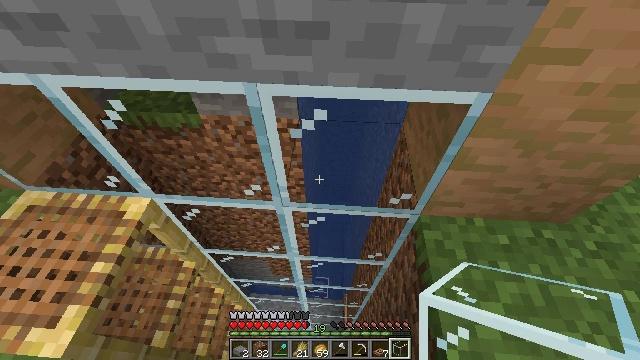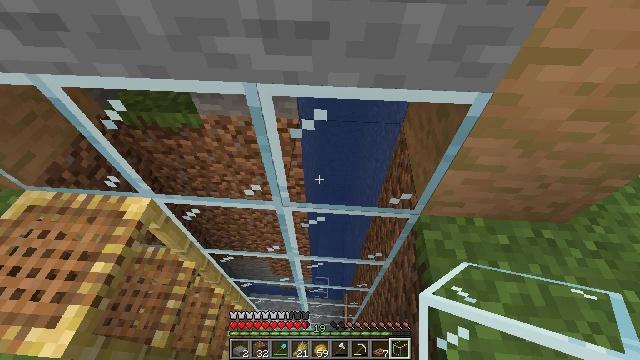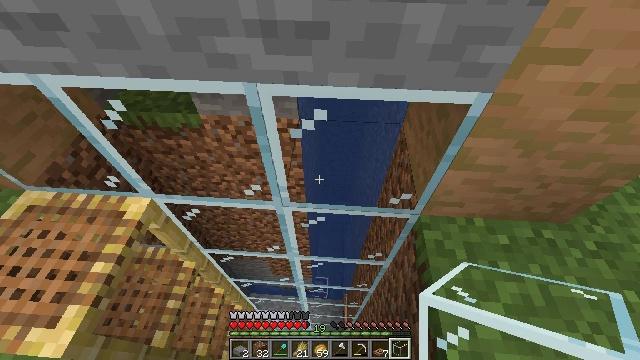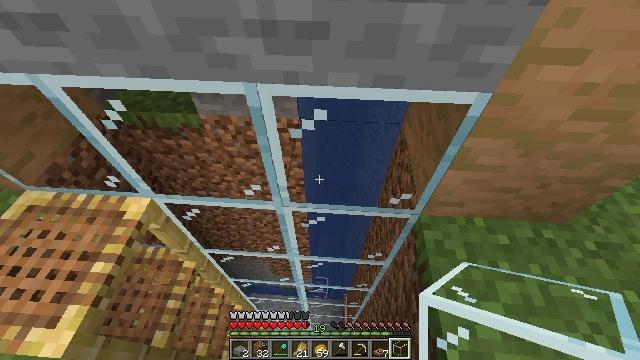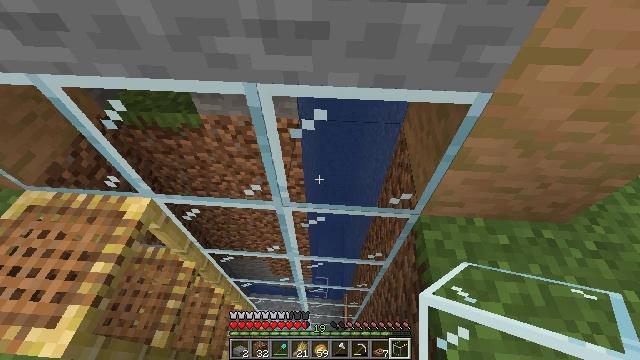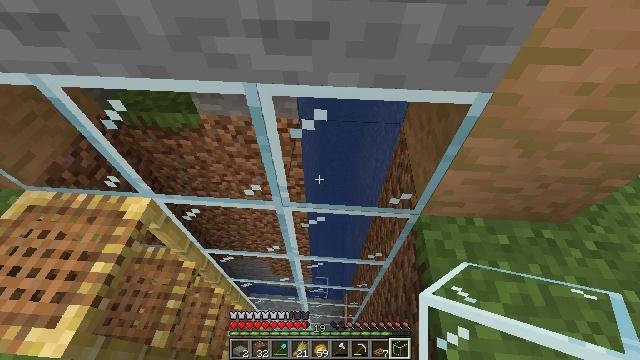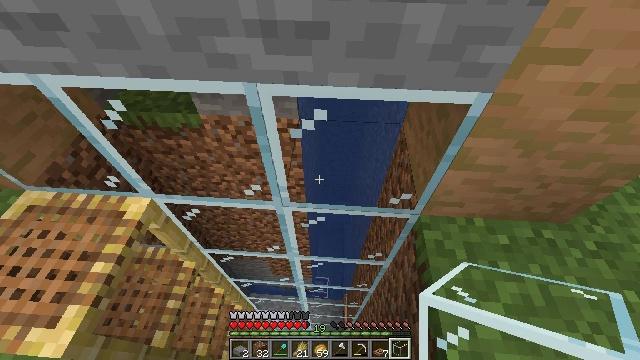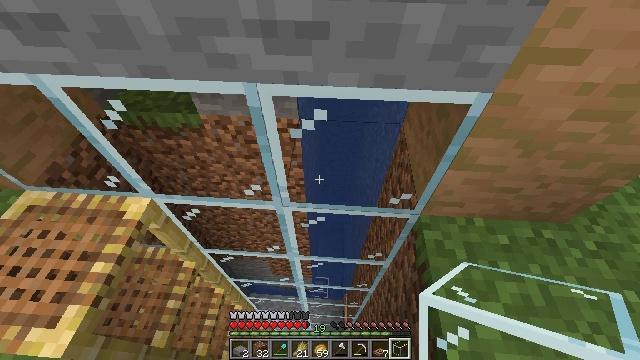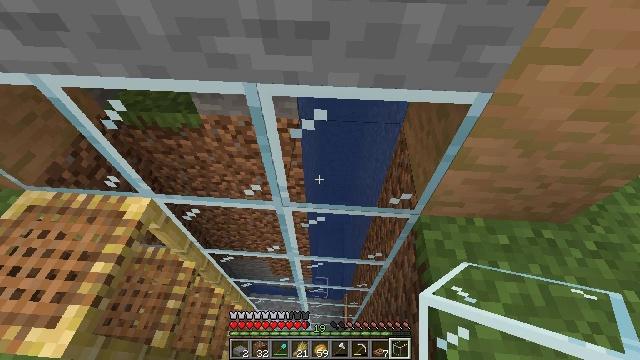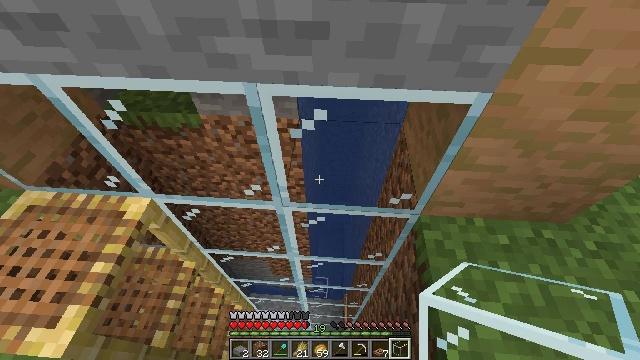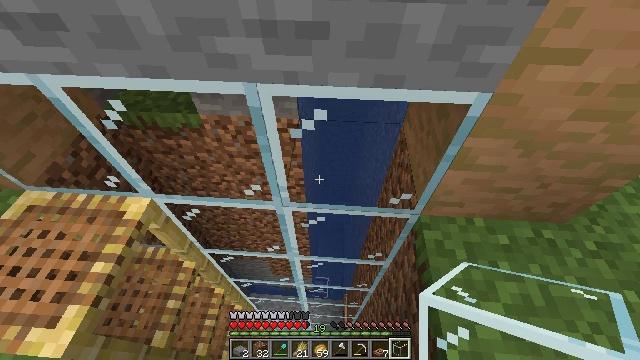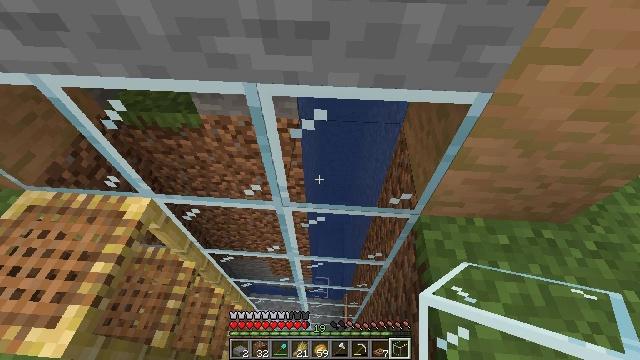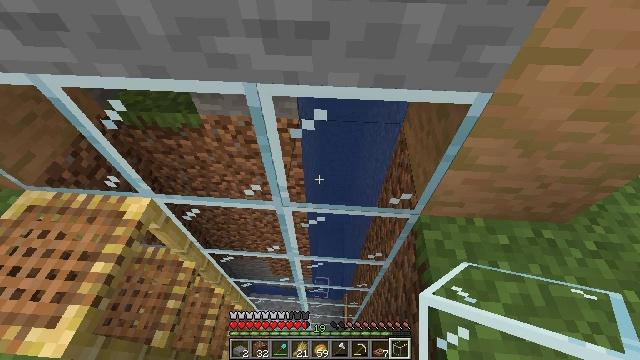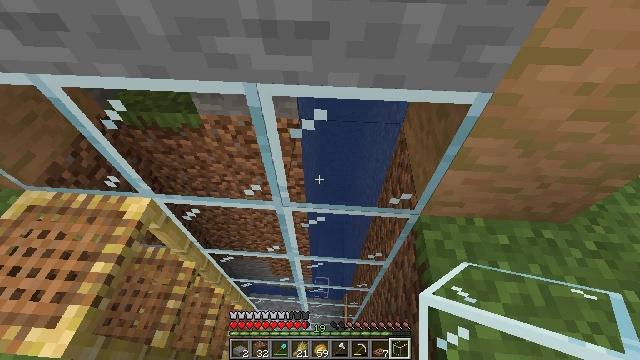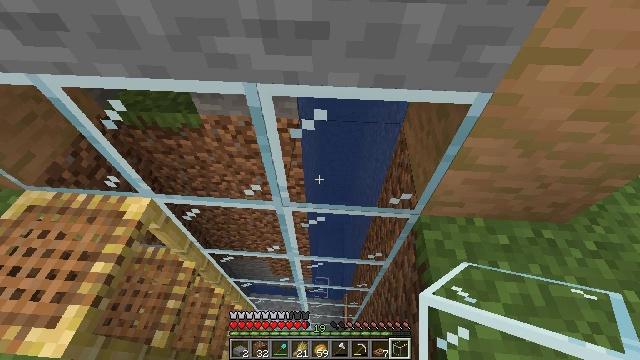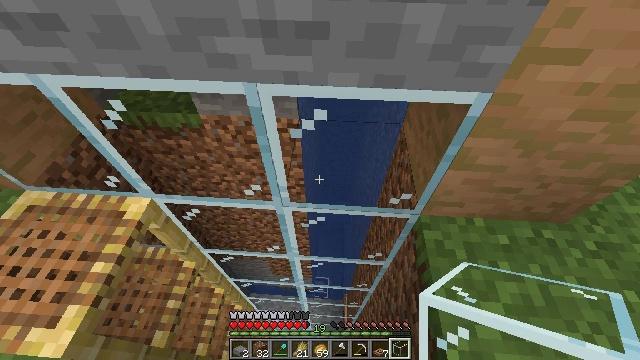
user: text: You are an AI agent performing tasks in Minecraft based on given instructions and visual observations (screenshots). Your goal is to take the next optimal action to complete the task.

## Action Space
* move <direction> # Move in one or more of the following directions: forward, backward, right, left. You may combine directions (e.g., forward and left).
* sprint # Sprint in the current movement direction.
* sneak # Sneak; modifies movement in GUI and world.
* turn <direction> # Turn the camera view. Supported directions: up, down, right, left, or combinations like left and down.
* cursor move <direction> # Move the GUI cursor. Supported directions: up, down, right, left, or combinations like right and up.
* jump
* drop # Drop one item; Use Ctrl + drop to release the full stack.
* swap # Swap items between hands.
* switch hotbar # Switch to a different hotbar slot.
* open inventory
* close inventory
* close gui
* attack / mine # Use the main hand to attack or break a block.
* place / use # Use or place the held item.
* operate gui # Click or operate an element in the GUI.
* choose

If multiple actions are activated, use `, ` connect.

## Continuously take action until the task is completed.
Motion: motion action
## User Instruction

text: Open a crafting table to make a jungle sign.
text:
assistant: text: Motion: no_op
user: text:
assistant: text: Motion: no_op
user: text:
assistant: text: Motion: no_op
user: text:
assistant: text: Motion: no_op
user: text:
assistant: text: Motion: no_op
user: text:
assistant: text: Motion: no_op
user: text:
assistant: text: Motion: no_op
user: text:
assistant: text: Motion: no_op
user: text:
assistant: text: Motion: no_op
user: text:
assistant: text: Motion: no_op
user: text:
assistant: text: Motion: no_op
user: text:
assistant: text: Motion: no_op
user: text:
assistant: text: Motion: no_op
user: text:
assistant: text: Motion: no_op
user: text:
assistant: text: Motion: no_op
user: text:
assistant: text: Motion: no_op
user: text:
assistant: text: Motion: no_op
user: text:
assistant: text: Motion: no_op
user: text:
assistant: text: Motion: no_op
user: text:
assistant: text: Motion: no_op
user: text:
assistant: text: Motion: no_op
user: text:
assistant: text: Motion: no_op
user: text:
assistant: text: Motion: no_op
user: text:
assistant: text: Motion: no_op
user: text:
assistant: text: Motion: no_op
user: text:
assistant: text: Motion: no_op
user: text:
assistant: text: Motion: no_op
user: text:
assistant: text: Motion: no_op
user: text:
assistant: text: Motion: no_op
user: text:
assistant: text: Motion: no_op